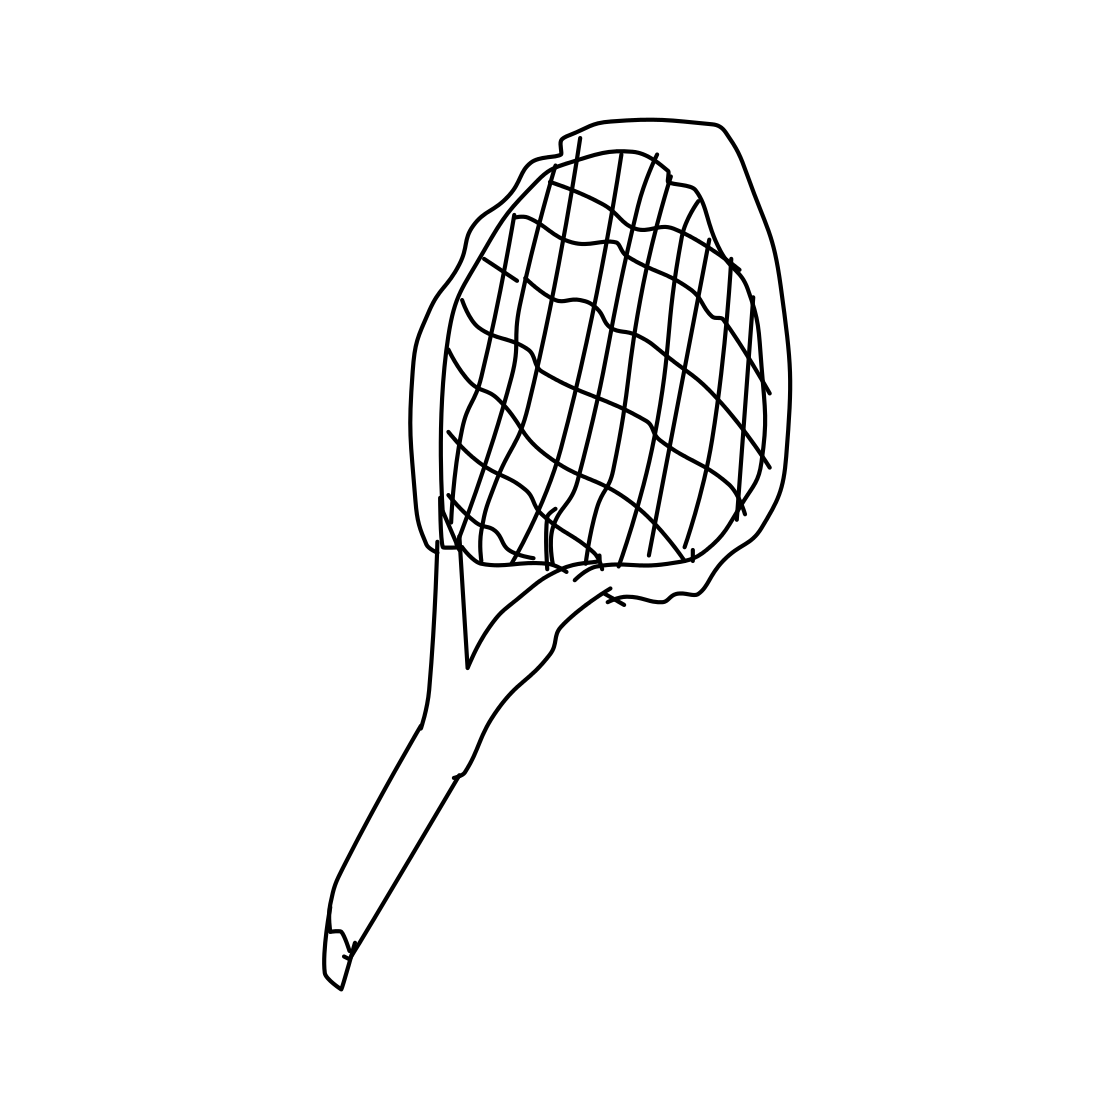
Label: tennis-racket